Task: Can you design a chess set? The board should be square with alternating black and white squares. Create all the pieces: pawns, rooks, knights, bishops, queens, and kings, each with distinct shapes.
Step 2636:
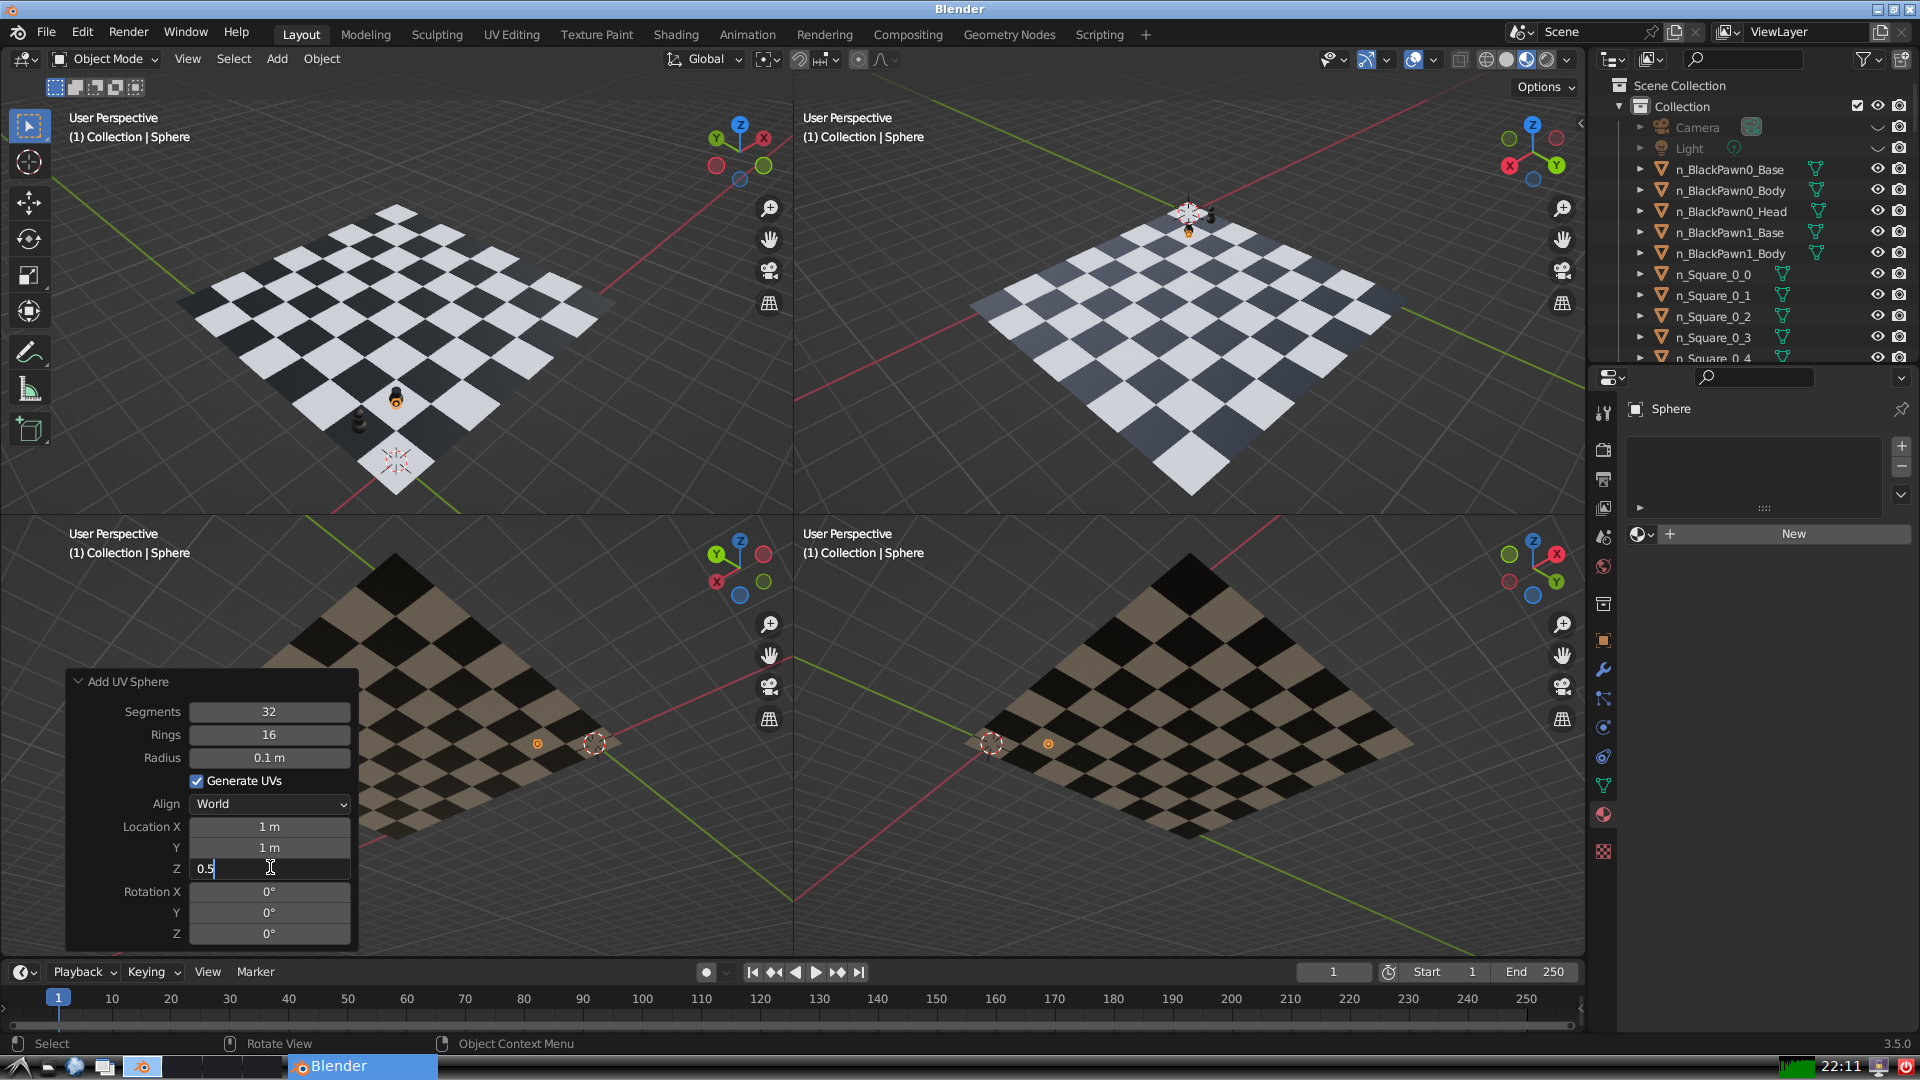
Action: {"key_press": ['Return']}